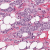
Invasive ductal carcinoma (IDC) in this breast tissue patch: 1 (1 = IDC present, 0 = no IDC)